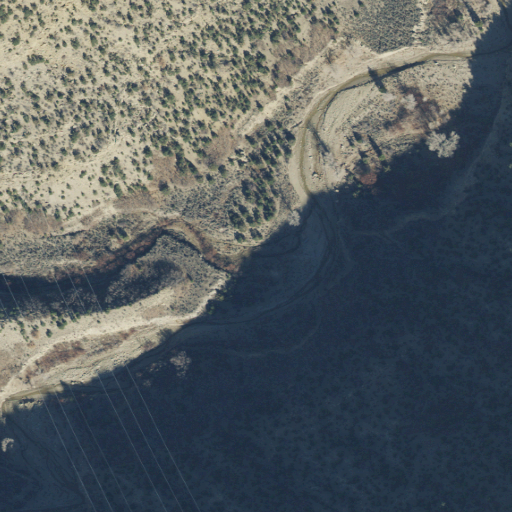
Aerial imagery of valley in Utah named Mud Water Canyon containing evergreen forest and shrub